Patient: sex F, age 69
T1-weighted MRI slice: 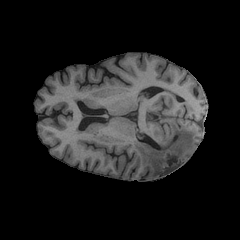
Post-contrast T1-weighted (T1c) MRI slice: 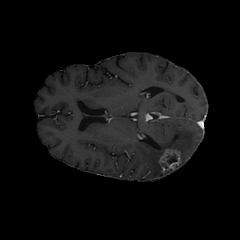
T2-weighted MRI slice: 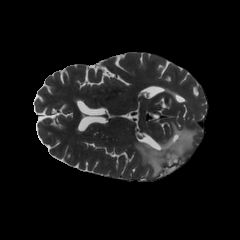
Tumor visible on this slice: yes
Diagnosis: Glioblastoma, IDH-wildtype
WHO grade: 4